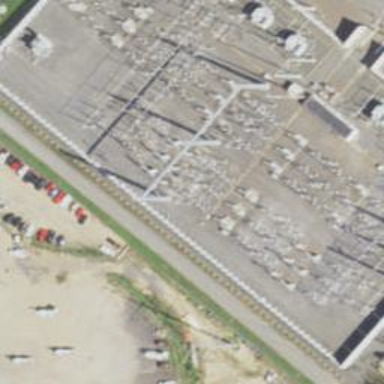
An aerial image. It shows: Switch for power supply.